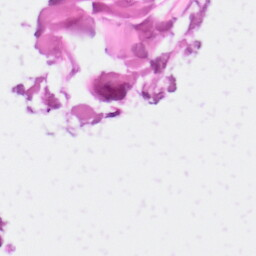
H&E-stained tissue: Skin